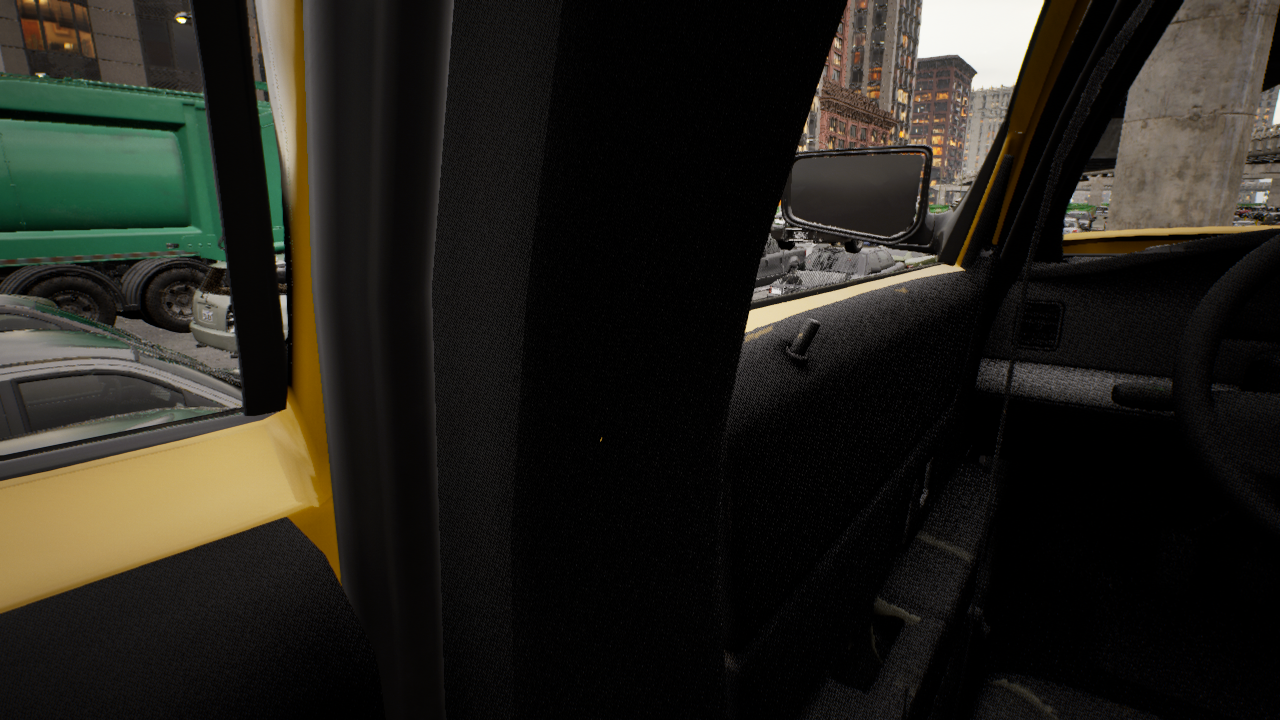
Venue: arterial
Lighting: golden hour
Vehicle rig: pickup